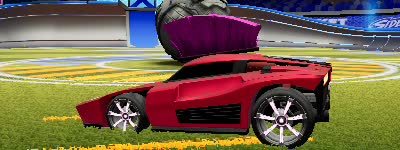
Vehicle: breakout